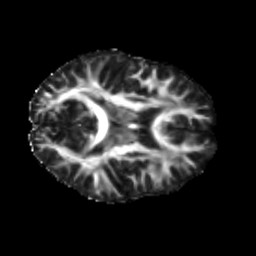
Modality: FA
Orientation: axial
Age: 18
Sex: male
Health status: healthy
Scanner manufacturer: siemens
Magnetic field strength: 3 T
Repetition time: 8.6 s
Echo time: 0.095 s